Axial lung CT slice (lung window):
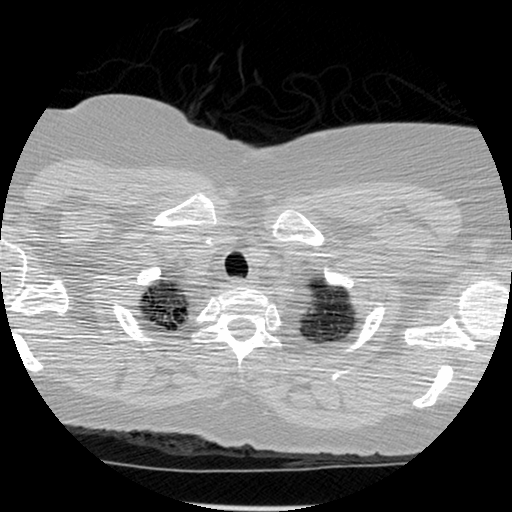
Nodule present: no